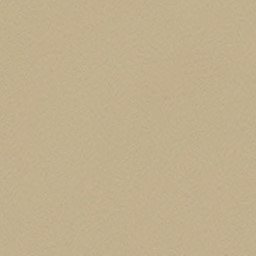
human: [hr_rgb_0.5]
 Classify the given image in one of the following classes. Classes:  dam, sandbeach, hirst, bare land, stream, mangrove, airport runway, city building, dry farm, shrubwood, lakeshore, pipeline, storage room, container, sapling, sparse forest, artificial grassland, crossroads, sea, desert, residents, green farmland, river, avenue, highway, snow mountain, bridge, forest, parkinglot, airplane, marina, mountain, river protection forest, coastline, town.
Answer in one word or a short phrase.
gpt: desert